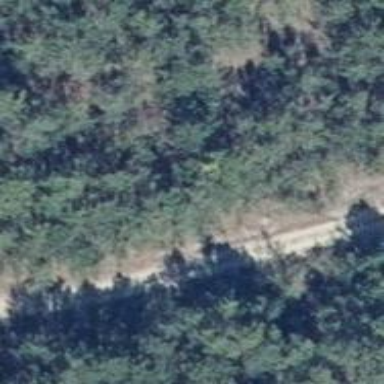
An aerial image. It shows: Dirt track road with grade 4 track type.